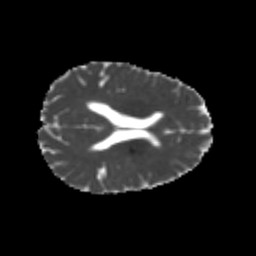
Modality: MD
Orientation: axial
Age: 24
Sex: female
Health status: healthy
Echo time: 0.074 s